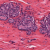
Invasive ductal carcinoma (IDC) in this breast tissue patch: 0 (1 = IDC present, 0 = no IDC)